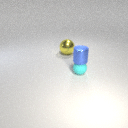
small cyan rubber sphere in front of large yellow metal sphere